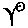
Label: flower